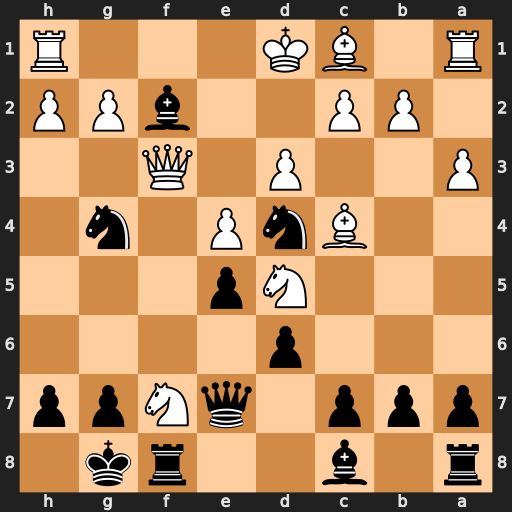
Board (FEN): r1b2rk1/ppp1qNpp/3p4/3Np3/2BnP1n1/P2P1Q2/1PP2bPP/R1BK3R
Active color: b
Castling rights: -
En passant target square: -
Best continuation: Qxf7 Ne7+ Kh8 Qxf7 Rxf7 Bxf7 Bh4 Nxc8 Nf2+ Kd2 Nxh1